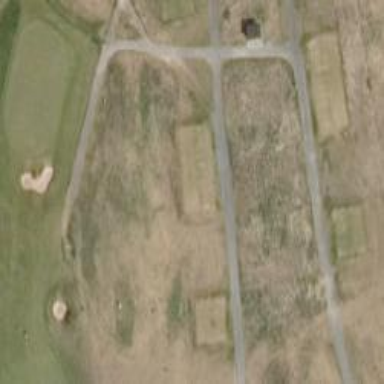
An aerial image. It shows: Path for both roads and golfers.